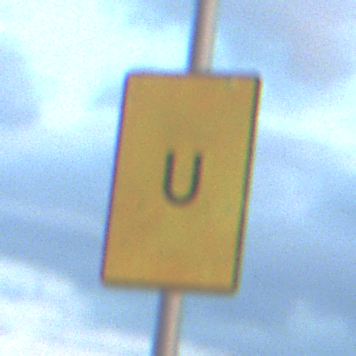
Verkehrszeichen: AnkuendigungOderFortsetzungUmleitungOhnePfeilsymbol
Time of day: SunriseSunset
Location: Outdoor (Nature)
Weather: PartlyCloudy
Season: NotSpecified
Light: Natural